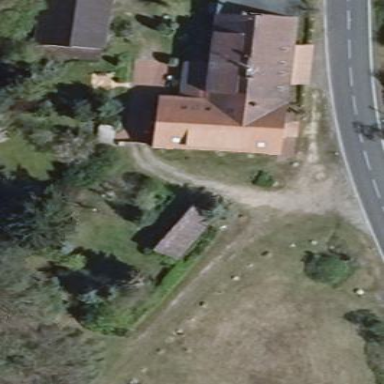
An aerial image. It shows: House with multiple parts.